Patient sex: F
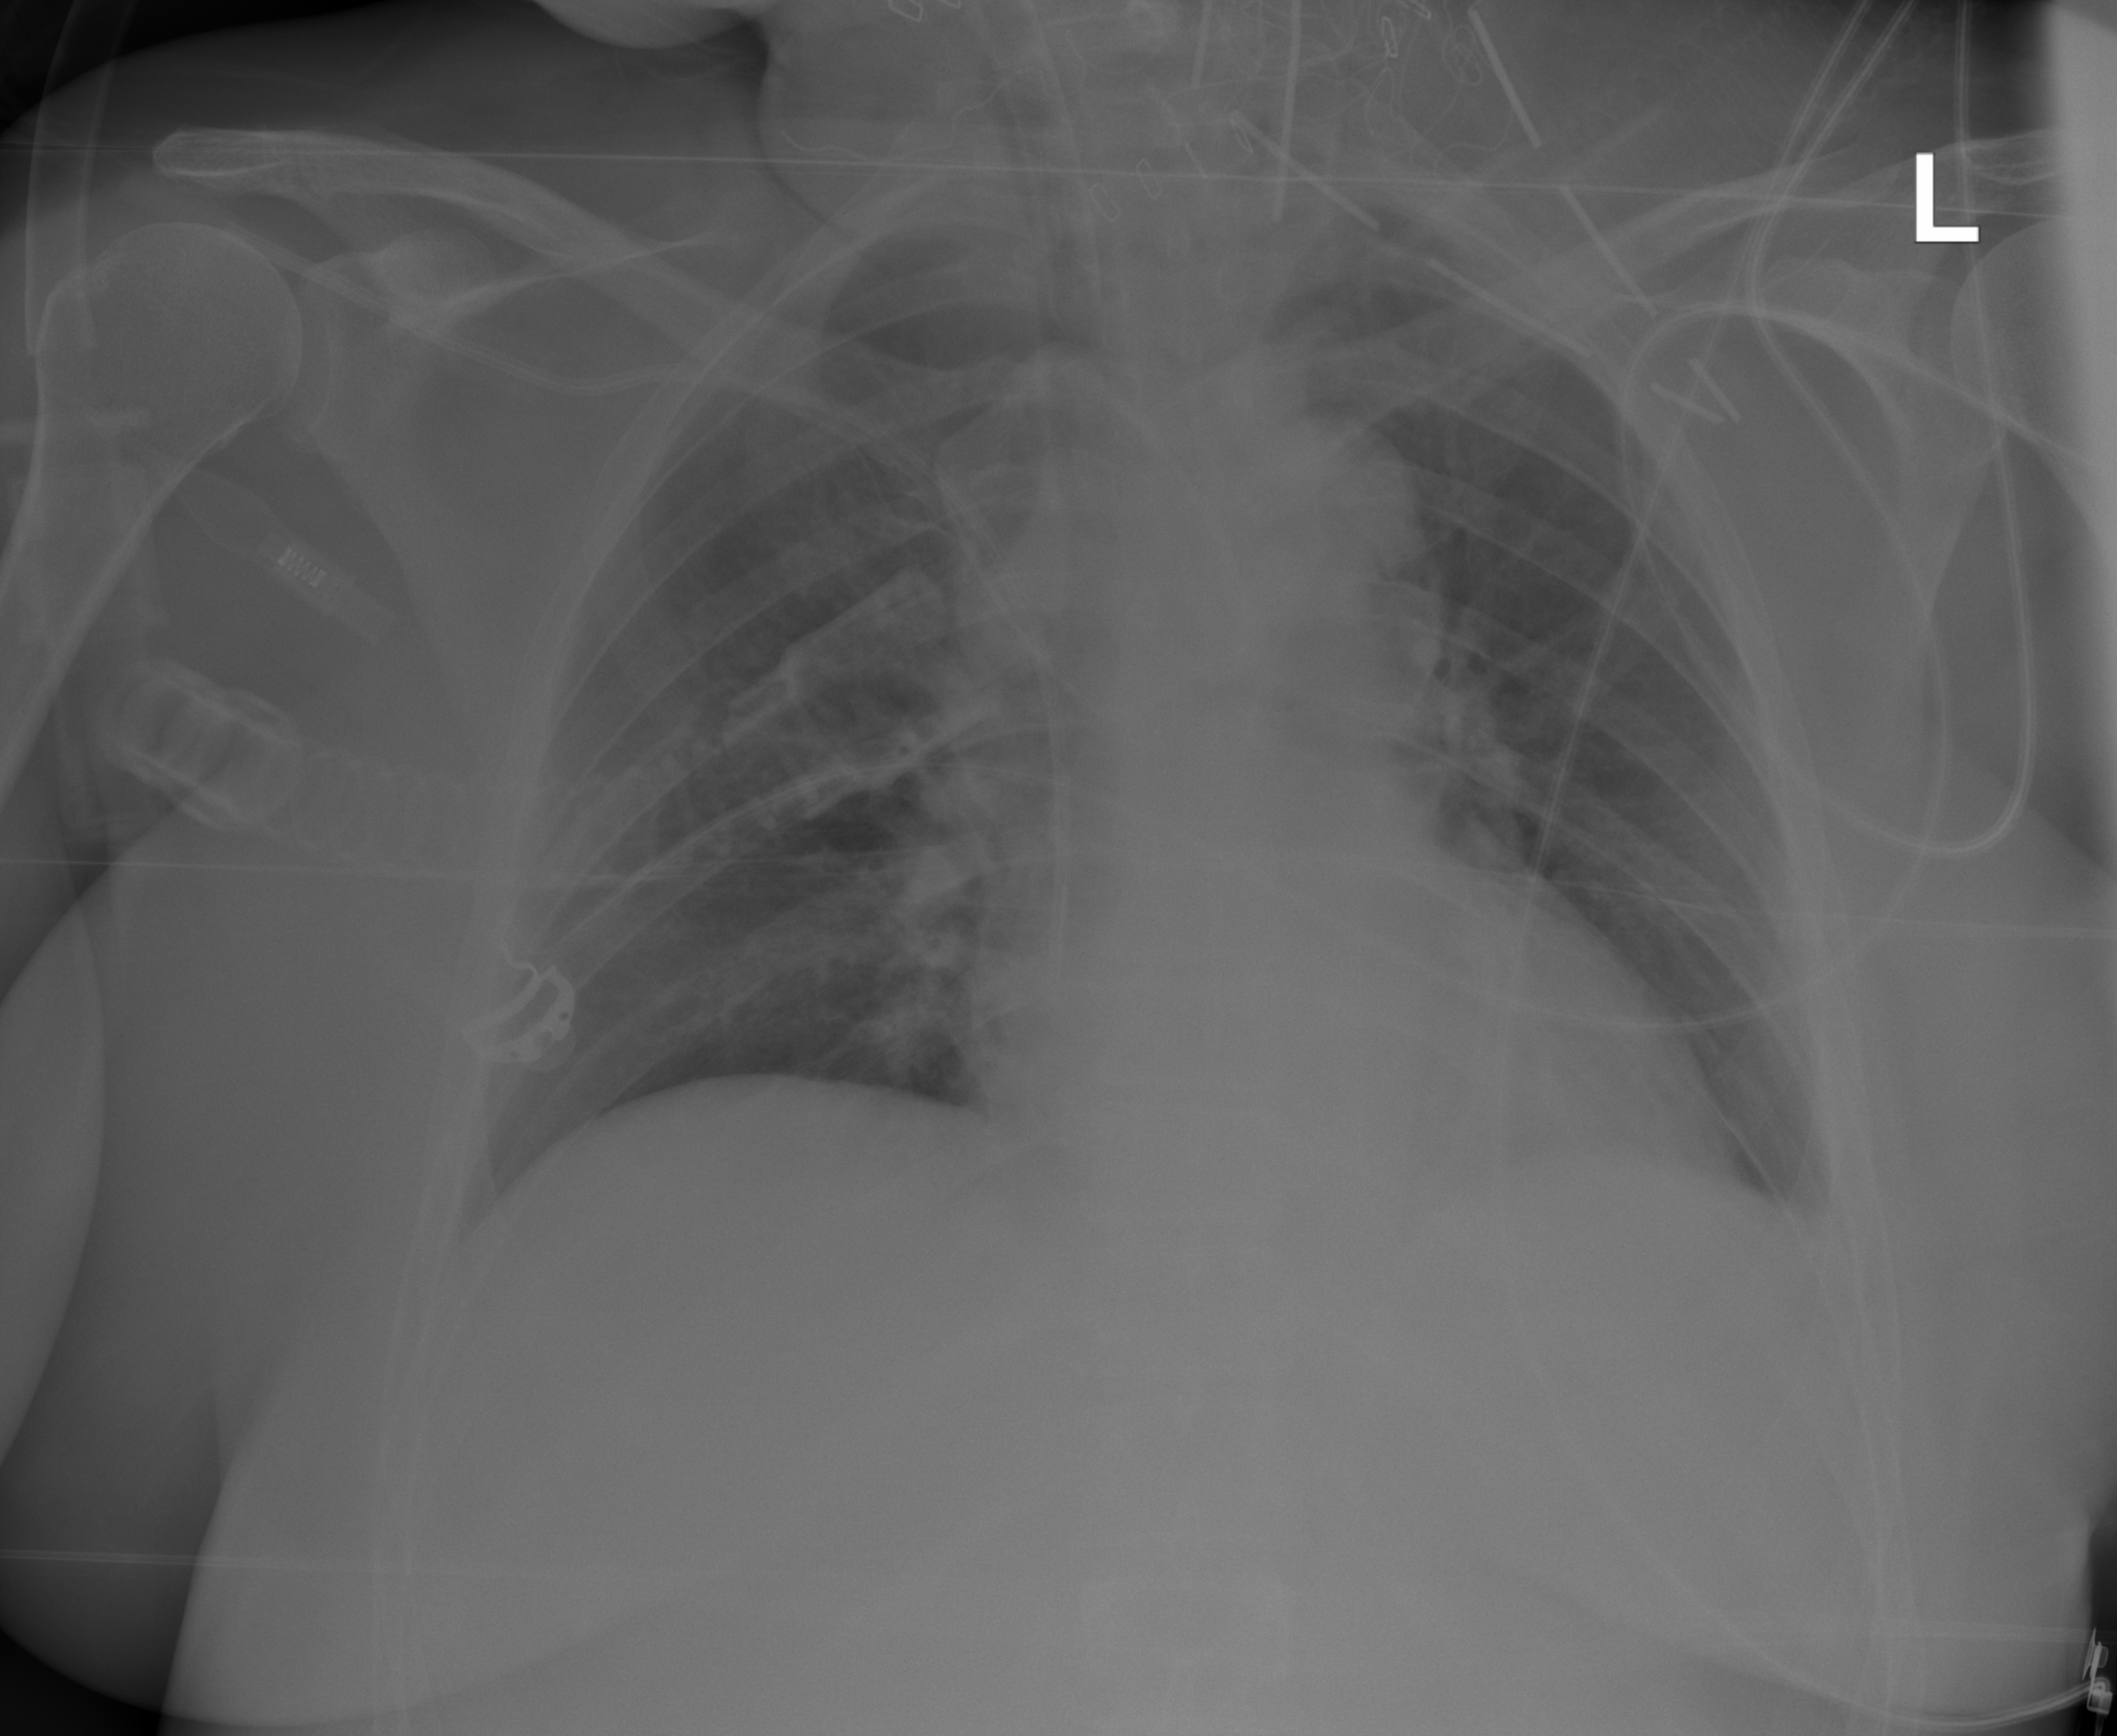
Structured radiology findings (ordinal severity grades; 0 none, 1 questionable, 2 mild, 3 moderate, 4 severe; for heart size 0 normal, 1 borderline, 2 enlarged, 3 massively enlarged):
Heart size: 0
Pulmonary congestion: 0
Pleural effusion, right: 0
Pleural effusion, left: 1
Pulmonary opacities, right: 0
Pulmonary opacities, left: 0
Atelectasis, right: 0
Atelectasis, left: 0